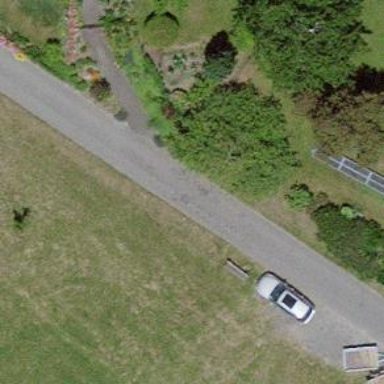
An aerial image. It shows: Bench.